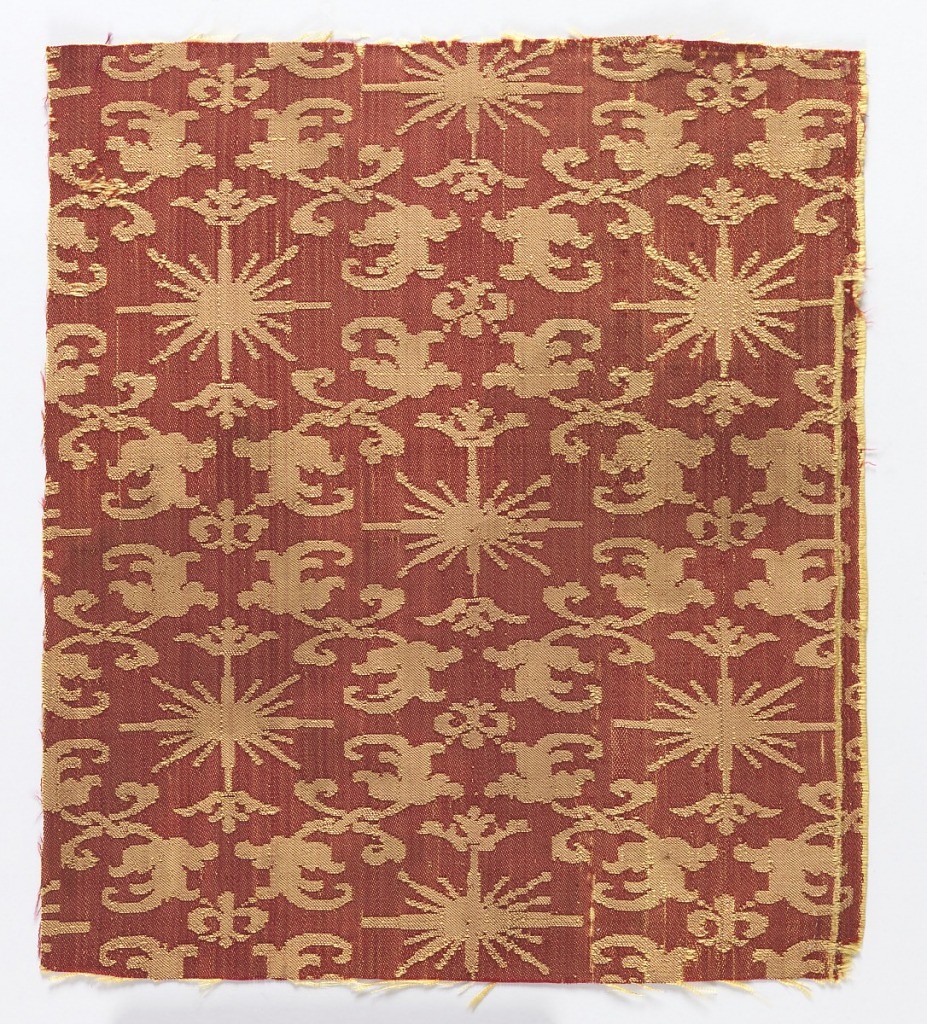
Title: Fragment
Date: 16th century
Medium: silk Technique: 5-harness satin damask
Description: Red and cream-colored fragment with a design of a rayed sun with a crown.